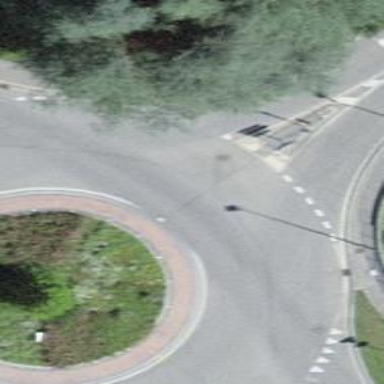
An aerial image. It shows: Asphalt road that is secondary route leading to roundabout.